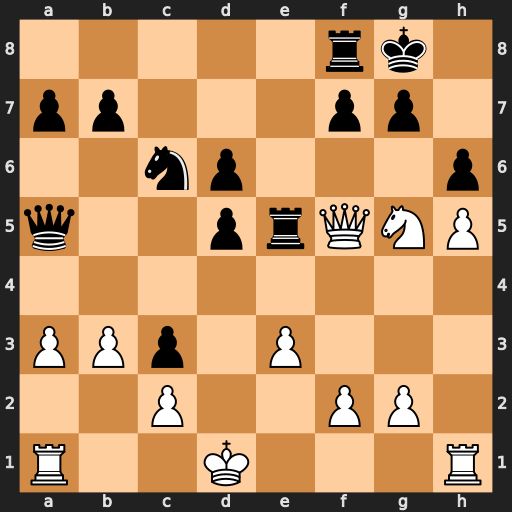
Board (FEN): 5rk1/pp3pp1/2np3p/q2prQNP/8/PPp1P3/2P2PP1/R2K3R
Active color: w
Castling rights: -
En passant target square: -
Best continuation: Qh7#